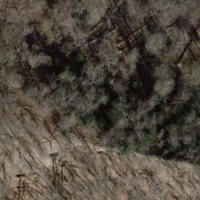
EUNIS habitat code: 41
Species observed at this site:
Pholidoptera griseoaptera
Nemobius sylvestris